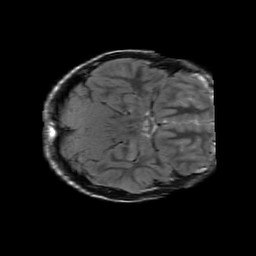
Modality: FLAIR
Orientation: axial
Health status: ill
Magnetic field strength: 3 T